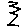
Label: zigzag